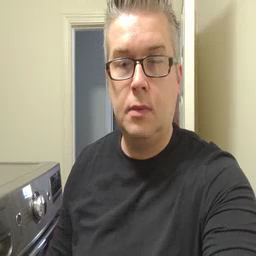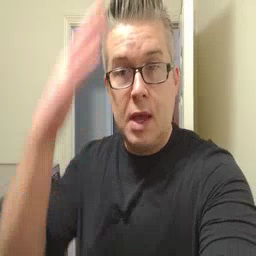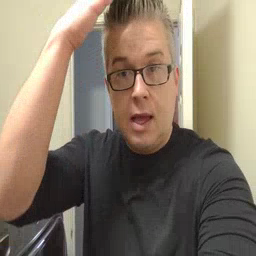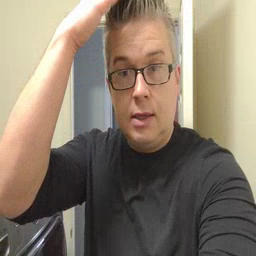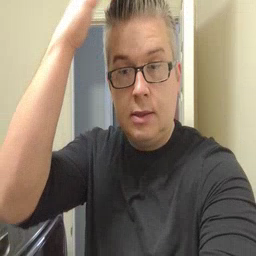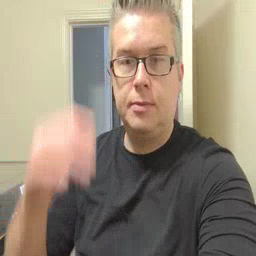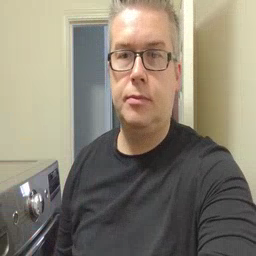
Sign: hat